Question: I was using Firebase Database in Web App, and have data like this yet:

How can i delete the entire record having "Apple" in title (marked in picture)?
I wrote the below code but it's not working.
Kindly Help.
'''
var abc = firebase.database().ref('firebase-test');
var key_to_delete = 'Apple';
var query = abc.orderByChild('KISNx87aYigsH3ILp0D').equalTo(key_to_delete);
query.on('child_added', function(snapshot)
{
snapshot.ref.remove();
});
'''
It's not giving me any error in Console.
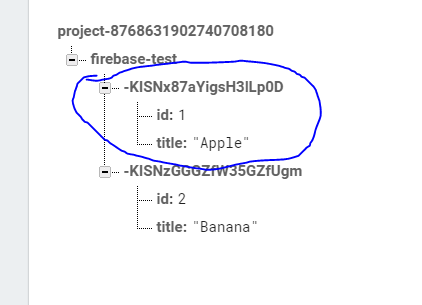
Answer: You're ordering/filtering on the wrong property. You have the value of he 'title' property, so should order on that:
'''
var abc = firebase.database().ref('firebase-test');
var key_to_delete = 'Apple';
var query = abc.orderByChild('title').equalTo(key_to_delete);
query.on('child_added', function(snapshot)
{
snapshot.ref.remove();
});
'''
Alternative, since you know the key of the item you want to delete, you can also delete that item without a query:
'''
var abc = firebase.database().ref('firebase-test');
abc.child("KISNx87aYigsH3ILp0D").remove();
'''